Interaction volume radius: 5 \u00c5
Interaction volume height: 30 \u00c5
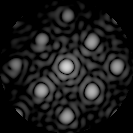
Disorder parameter: 0.1667